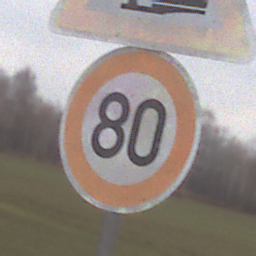
Verkehrszeichen: Geschwindigkeit80
Zusatzzeichen oben: Bahnuebergang
Umgebung: Outdoor, RoadRail
Tageszeit: Midday
Wetter: Overcast
Licht: Natural
Jahreszeit: NotSpecified
Kontrast: LowContrast